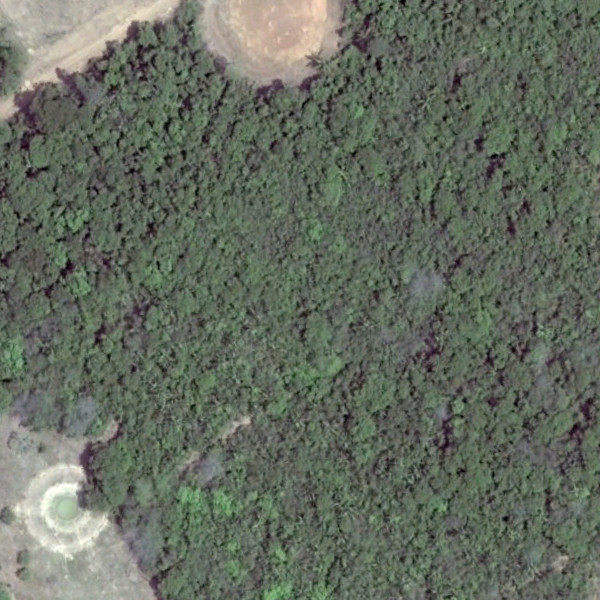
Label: Forest